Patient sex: M
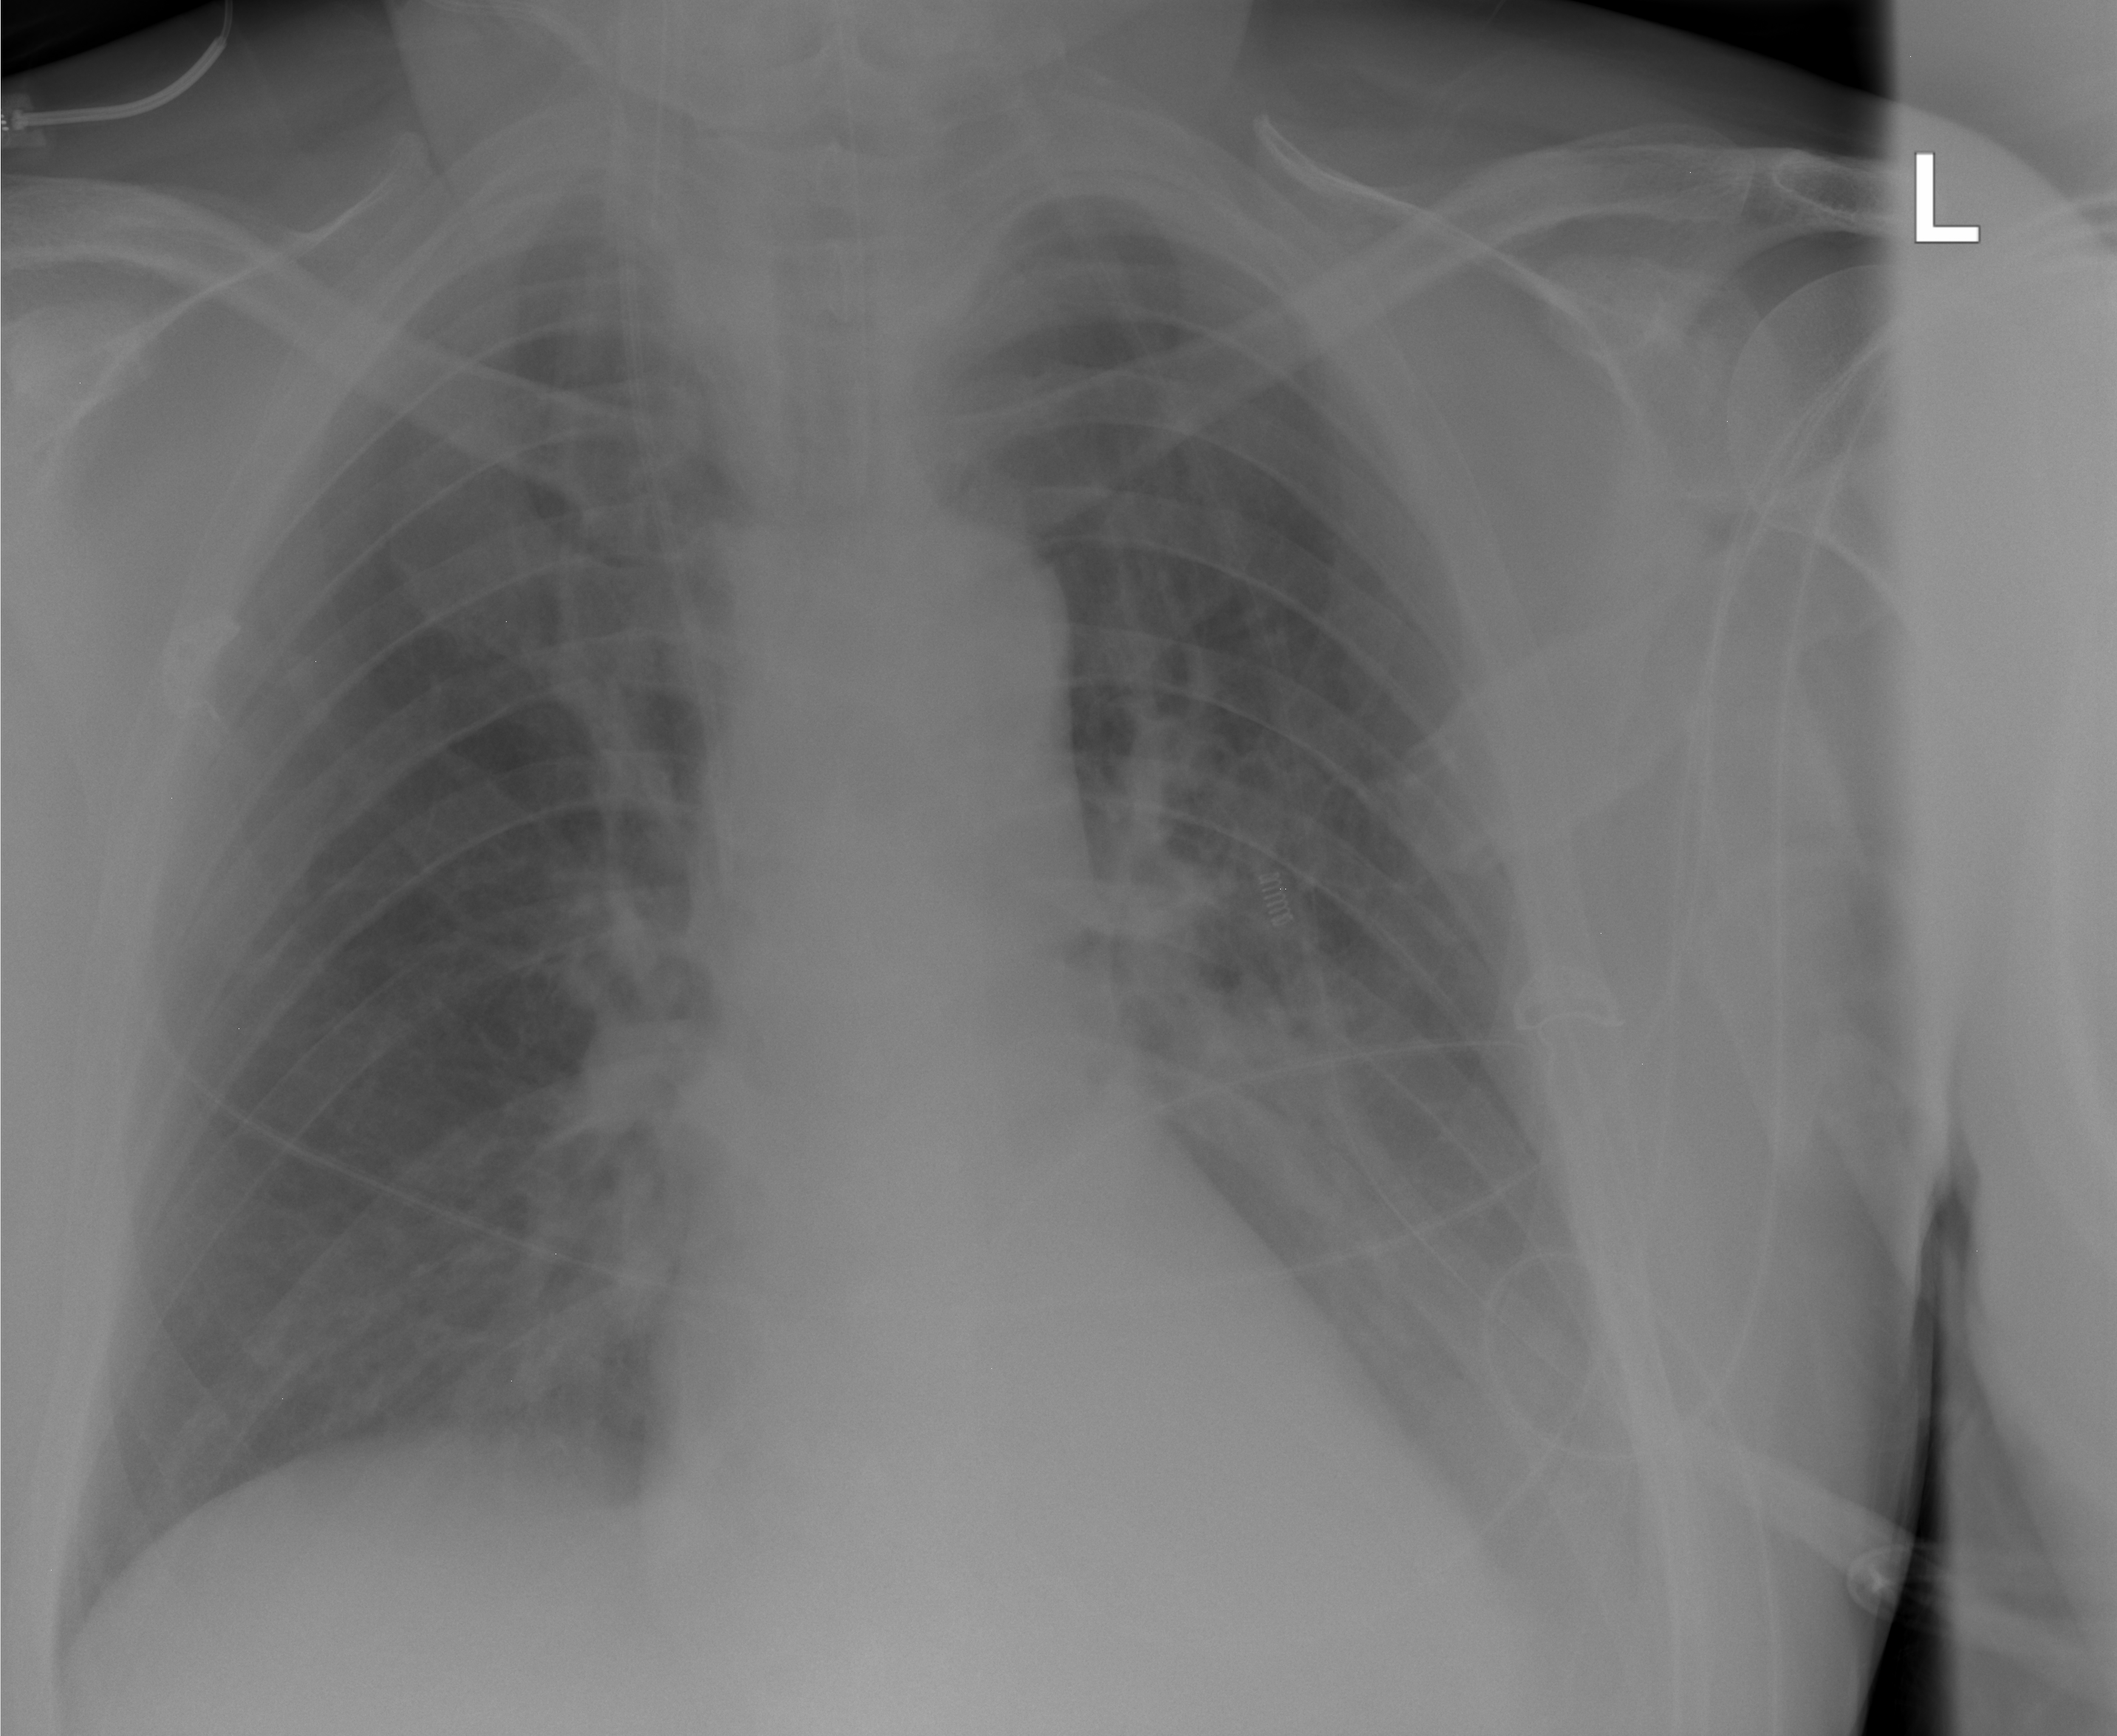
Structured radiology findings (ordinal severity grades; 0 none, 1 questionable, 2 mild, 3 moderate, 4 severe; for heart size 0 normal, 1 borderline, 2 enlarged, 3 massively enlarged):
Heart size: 0
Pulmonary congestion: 0
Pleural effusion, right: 0
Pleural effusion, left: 2
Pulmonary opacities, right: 0
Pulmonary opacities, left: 1
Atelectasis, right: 0
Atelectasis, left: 2